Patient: sex M, age 64
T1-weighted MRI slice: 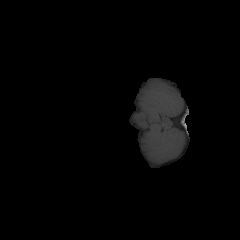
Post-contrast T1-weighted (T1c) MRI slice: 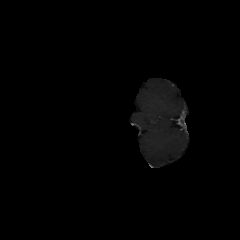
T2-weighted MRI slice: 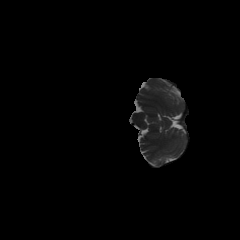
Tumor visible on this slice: no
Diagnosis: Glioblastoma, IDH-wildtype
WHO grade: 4